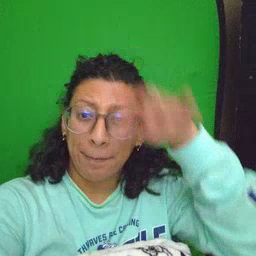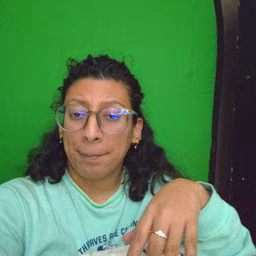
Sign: fireman